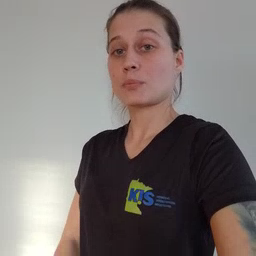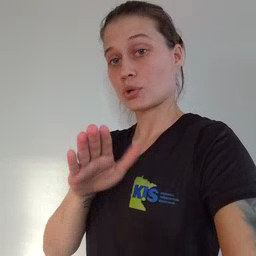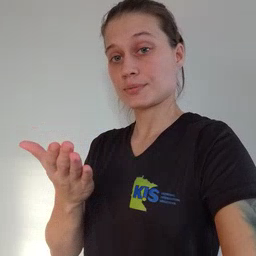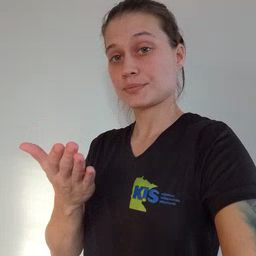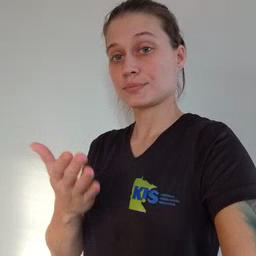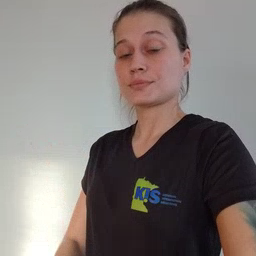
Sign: book